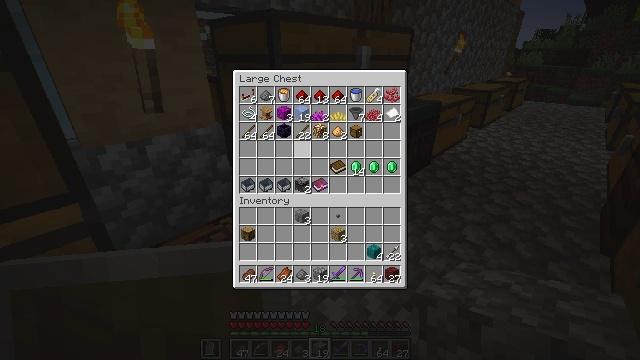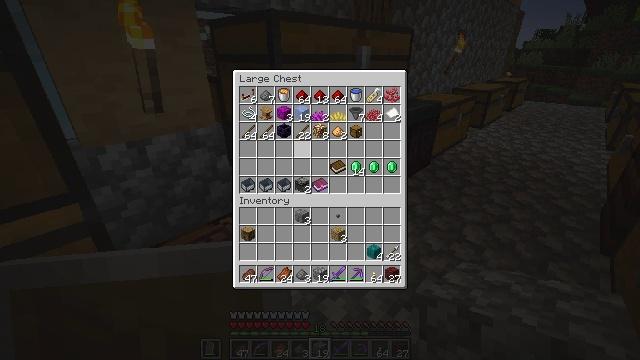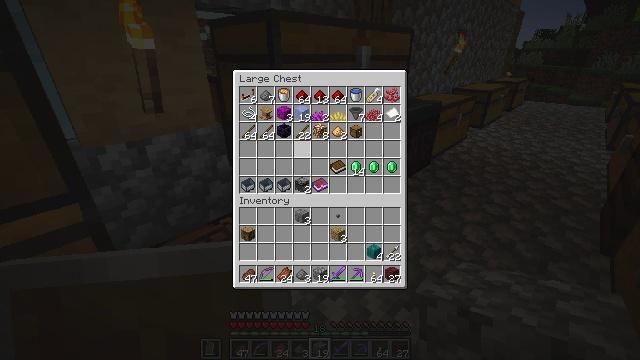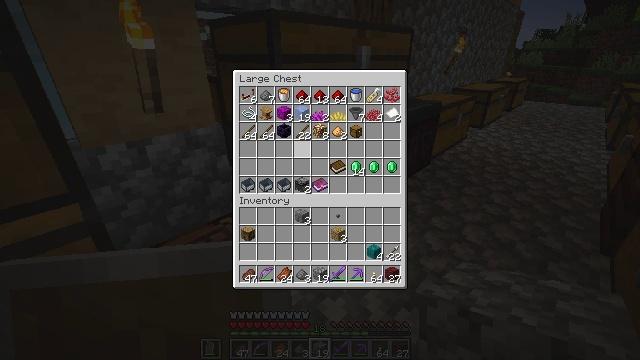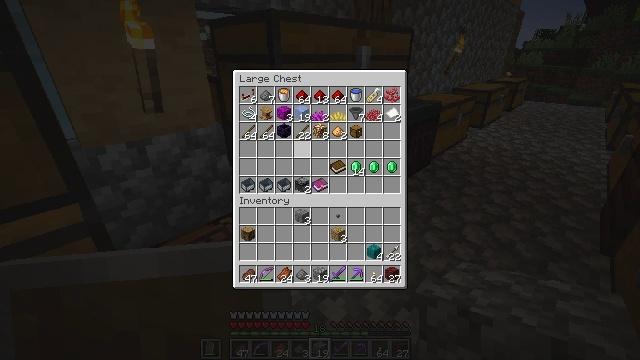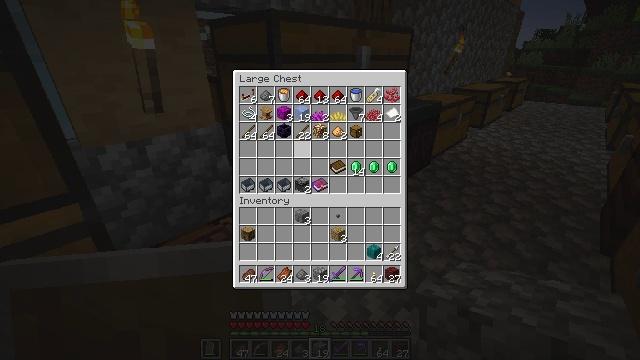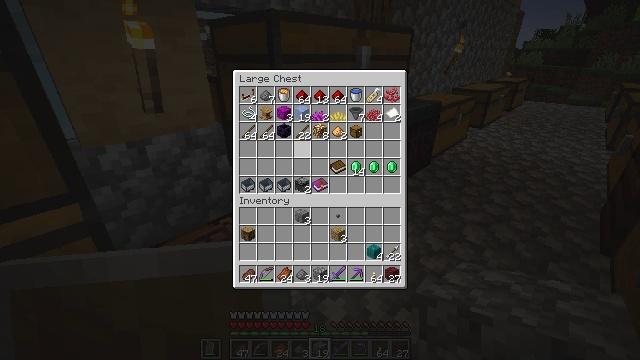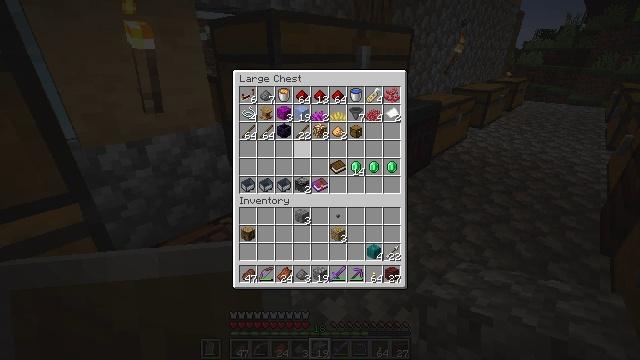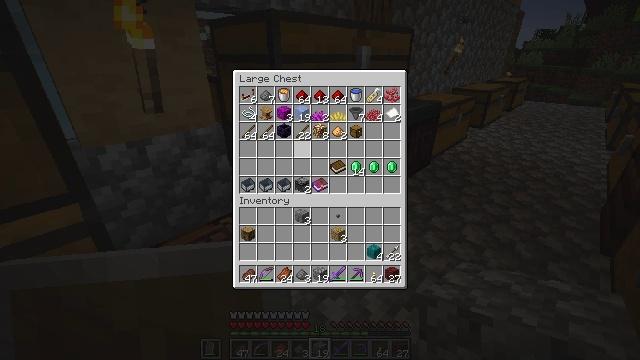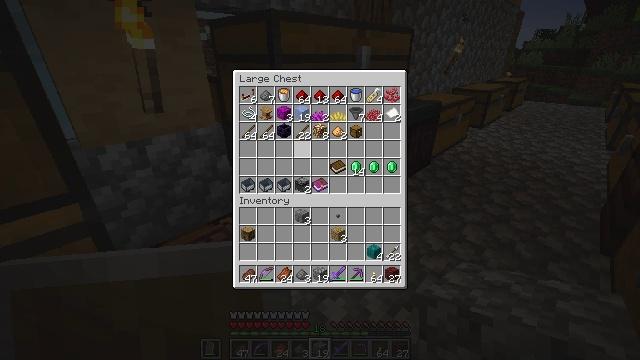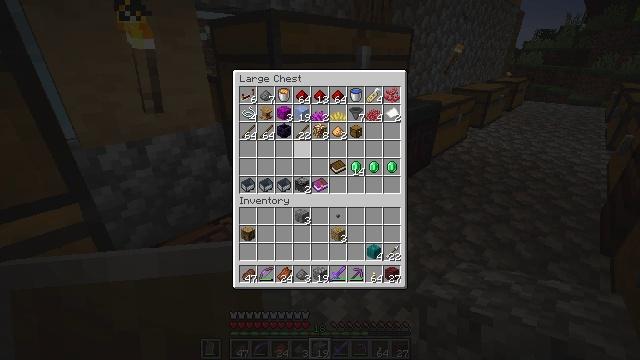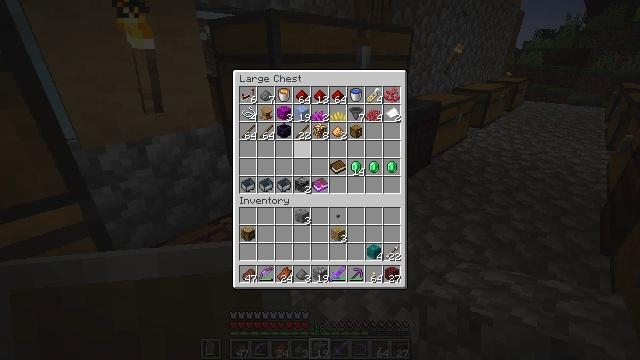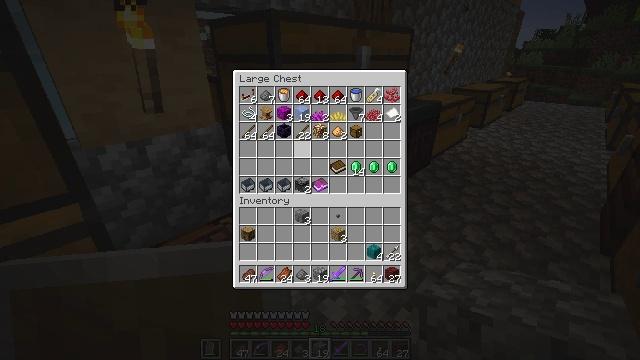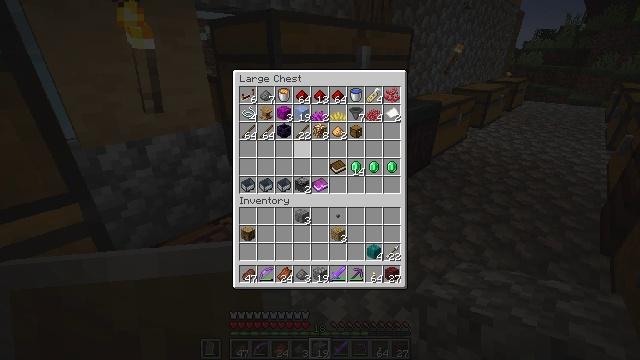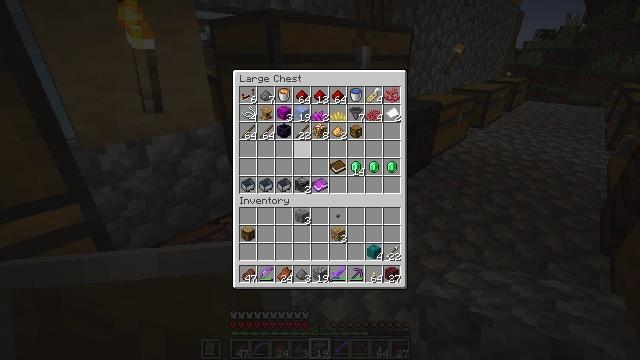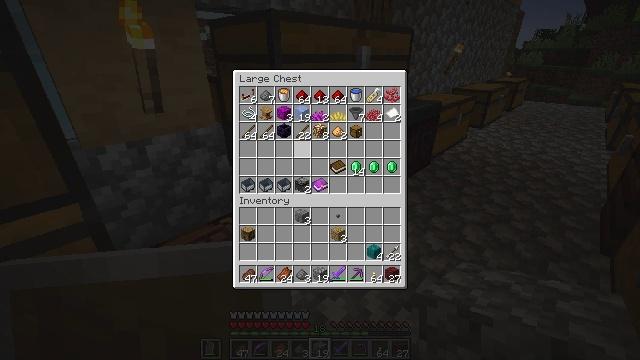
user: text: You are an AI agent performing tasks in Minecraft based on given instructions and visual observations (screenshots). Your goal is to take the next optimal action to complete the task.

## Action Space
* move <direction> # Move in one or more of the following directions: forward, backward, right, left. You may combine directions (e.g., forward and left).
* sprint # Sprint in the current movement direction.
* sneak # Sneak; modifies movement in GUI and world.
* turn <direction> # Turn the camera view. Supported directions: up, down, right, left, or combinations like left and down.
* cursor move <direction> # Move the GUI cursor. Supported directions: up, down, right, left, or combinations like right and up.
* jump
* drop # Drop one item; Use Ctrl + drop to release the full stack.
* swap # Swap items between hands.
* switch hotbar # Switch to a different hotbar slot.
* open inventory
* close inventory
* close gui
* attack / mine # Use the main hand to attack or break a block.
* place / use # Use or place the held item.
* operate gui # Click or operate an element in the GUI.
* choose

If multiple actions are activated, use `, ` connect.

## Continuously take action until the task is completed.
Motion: motion action
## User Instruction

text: Mine the grass in the plains.
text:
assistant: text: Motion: no_op
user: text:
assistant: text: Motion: no_op
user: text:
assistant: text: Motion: no_op
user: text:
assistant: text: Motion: no_op
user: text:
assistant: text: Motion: no_op
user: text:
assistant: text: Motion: no_op
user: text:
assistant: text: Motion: no_op
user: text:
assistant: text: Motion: no_op
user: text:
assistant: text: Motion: no_op
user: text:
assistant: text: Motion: no_op
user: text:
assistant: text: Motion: no_op
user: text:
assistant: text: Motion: no_op
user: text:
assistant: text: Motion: no_op
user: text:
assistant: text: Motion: no_op
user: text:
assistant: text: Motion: no_op
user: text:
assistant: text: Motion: no_op
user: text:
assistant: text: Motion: no_op
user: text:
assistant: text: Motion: no_op
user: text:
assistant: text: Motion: no_op
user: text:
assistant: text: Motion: no_op
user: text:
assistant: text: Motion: no_op
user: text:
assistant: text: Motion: no_op
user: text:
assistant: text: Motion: no_op
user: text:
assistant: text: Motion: no_op
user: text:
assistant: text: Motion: no_op
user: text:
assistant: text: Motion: no_op
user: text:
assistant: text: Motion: no_op
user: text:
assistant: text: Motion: no_op
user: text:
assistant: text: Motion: no_op
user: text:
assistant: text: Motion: open inventory